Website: macys
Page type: gifting
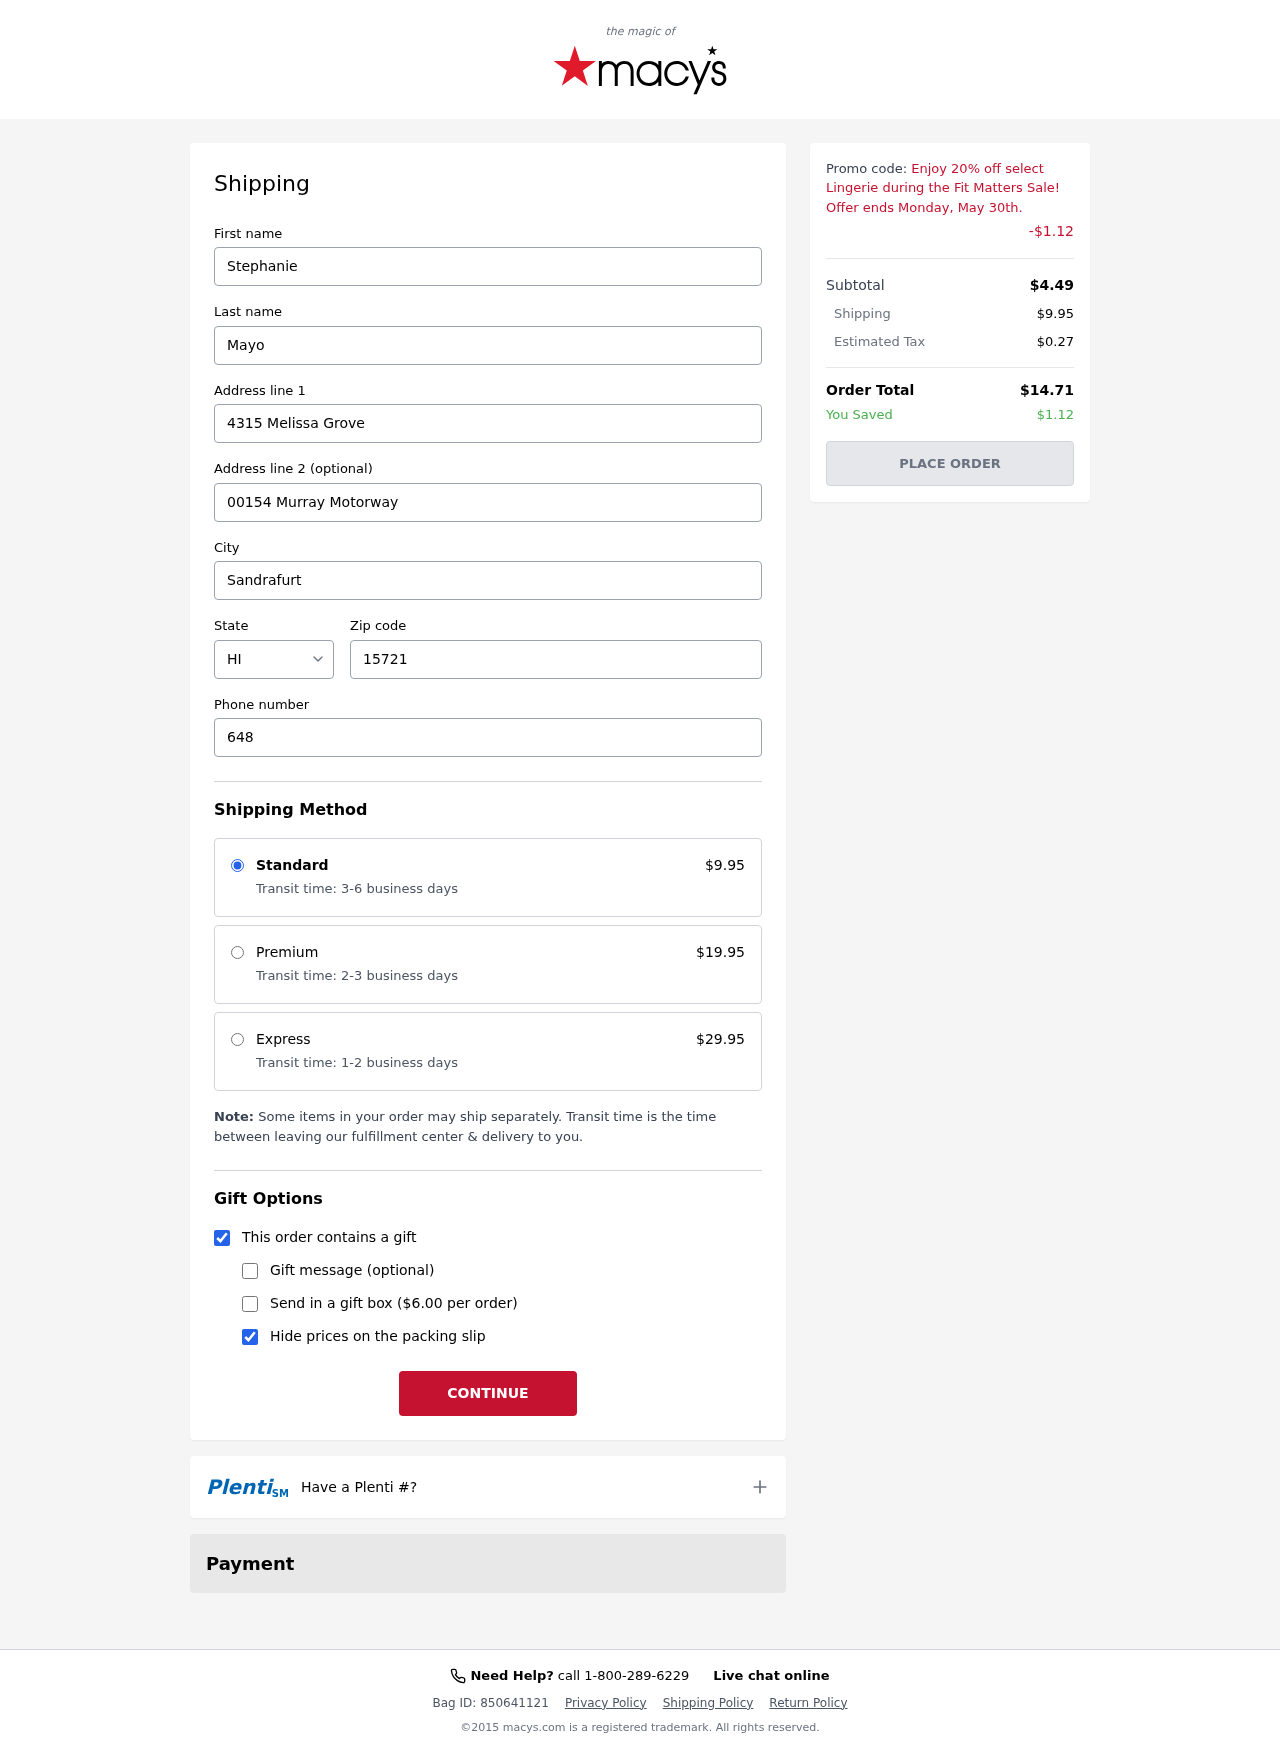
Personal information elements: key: PII_CITY
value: Sandrafurt
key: PII_FIRSTNAME
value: Stephanie
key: PII_LASTNAME
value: Mayo
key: PII_PHONE
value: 6482522873
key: PII_POSTCODE
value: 15721
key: PII_STATE_ABBR
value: HI
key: PII_STREET
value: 4315 Melissa Grove
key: PII_STREET2
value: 00154 Murray Motorway
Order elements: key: ORDER_SHIPPING_COST
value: $9.95
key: ORDER_DISCOUNT
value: -$1.12
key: ORDER_SUBTOTAL
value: $4.49
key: ORDER_TAX
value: $0.27
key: ORDER_TOTAL
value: $14.71
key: ORDER_SAVINGS
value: $1.12